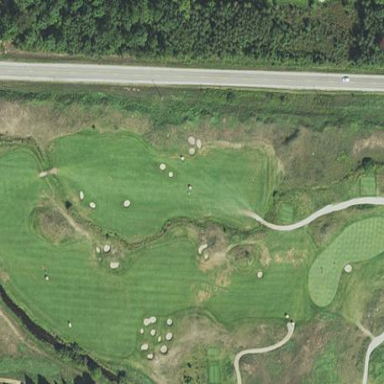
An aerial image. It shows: Golf fairway surrounded by grass.